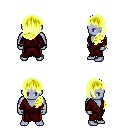
a pixel art fantasy rpg character, male body template, dark elf, purple skin, red robe, red pants, gold left-swept hairstyle, bracelets, four views (front, back, left, right), 2x2 character sprite sheet, small pixel art, hard edges, no anti-aliasing